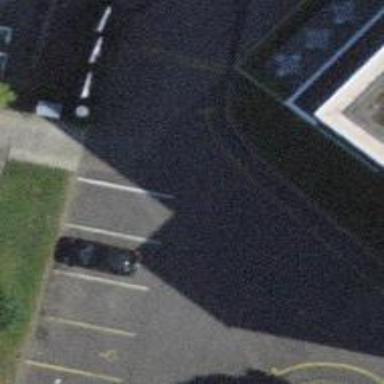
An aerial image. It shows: Parking entrance.